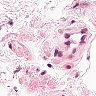
Metastatic tissue present: no